Question:
So I need to solve this graph, I have a general idea on how to solve it but if I am doing this wrong please correct me.
So to find the MST I need to perform Kruskals algorithm on the graph
here is my psuedocode for this Kruskals algorithm
Kruskal(V,E)
A = null;
for each v contains in V
make disjoint set(v)
Sort E by weight increasingly
for each(v1, v2) contains in E
if
A = null;
for each v contains in V
make disjoint set(v)
Sort E by weight increasingly
for each(v1, v2) contains in E
if Find(v1) is not equal to Find(v2)
A = A Union {(v1,v2)}
Union(v1,v2)
Return A
So first thing I do is find the nodes with the shortest distances right?
1)
I assume S to H has the shortest distance since the d(h,s) = -3
so A = {(h,s)}
so now we follow this pattern
2) A = {(h,s),(s,f)}
3) A = {(h,s),(s,f)(s,n)}
4) A = {(h,s)(s,f)(s,n)(f,k)}
5) A = {(h,s)(s,f)(s,n)(f,k)(s,m)} (we skip H to N because a path is already made from h to n which is through s )
6) A = {(h,s)(s,f)(s,n)(f,k)(s,m)(d,b)}
7) A = {(h,s)(s,f)(s,n)(f,k)(s,m)(d,b)(b,m)}
so now since there is a path that connects to all edges we are good right?
but the thing i dont understand is there there are distance[u,v] which is shorter than the path[u,v] through multiple vertices. For example d[d,m] is shorter then p[d,m] which goes through B first. Am I doing something wrong?
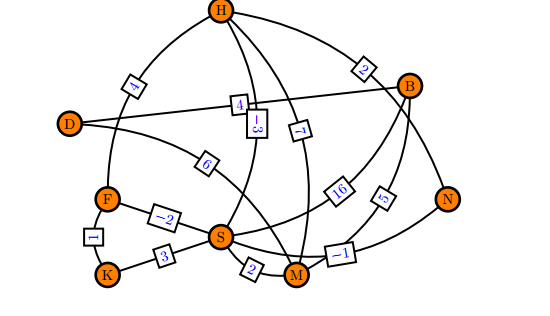
Answer: You're not doing anything wrong. There's no guarantee that a MST preserves shortest distances between nodes. Eg: the three node complete graph ABC with edge weights 3, 2, 2 (with apologies for my ascii art):
'''
A --- 2 --- B
| |
2 /
| /
C----3---/
'''
The minimal spanning tree is C-A-B but the distance between B and C in the original graph is 3, and in the MST 4.